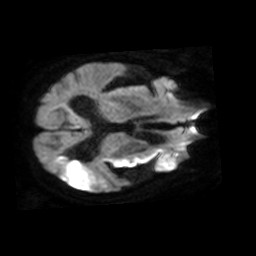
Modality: TRACE
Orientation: axial
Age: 75
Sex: male
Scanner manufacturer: philips
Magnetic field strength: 1.5 T
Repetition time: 4.656 s
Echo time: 0.07764 s